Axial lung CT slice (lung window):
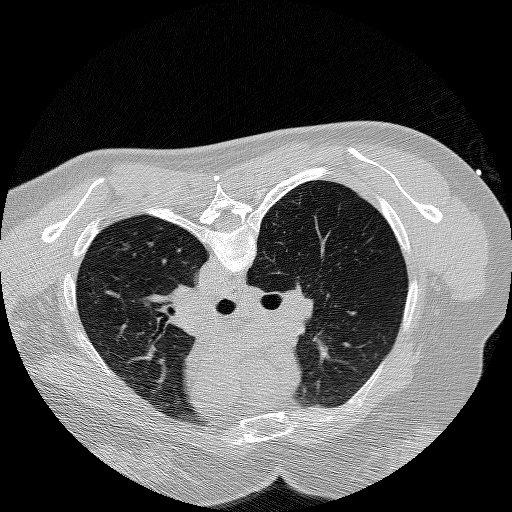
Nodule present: no